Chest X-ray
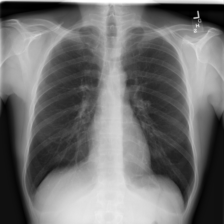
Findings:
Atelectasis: negative
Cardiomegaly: negative
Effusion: negative
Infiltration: negative
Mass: negative
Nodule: negative
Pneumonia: negative
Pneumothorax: negative
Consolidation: negative
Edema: negative
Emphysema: negative
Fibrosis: negative
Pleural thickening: negative
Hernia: negative